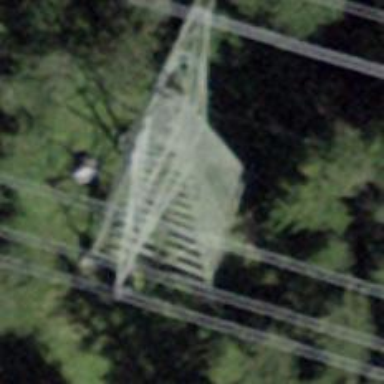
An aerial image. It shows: Power tower.